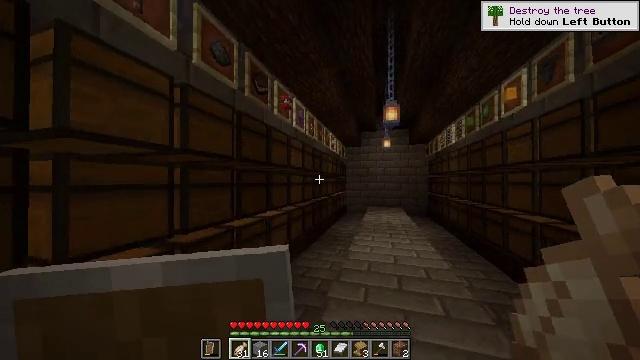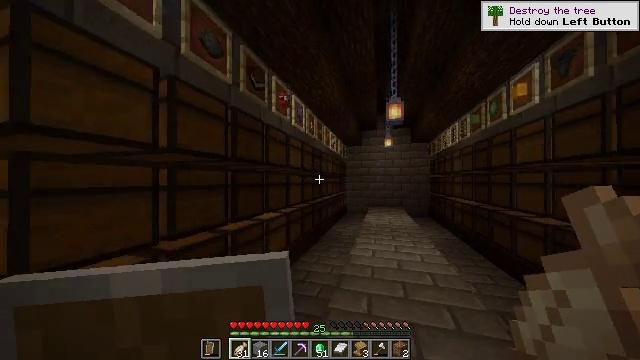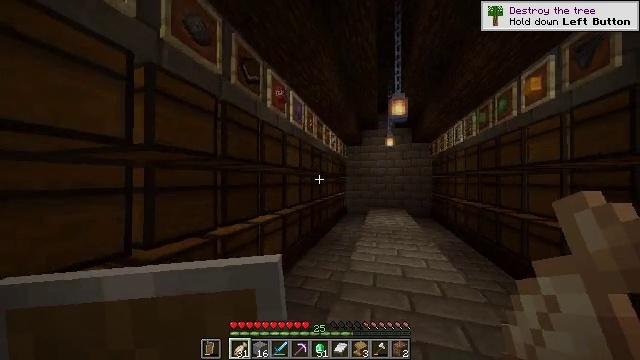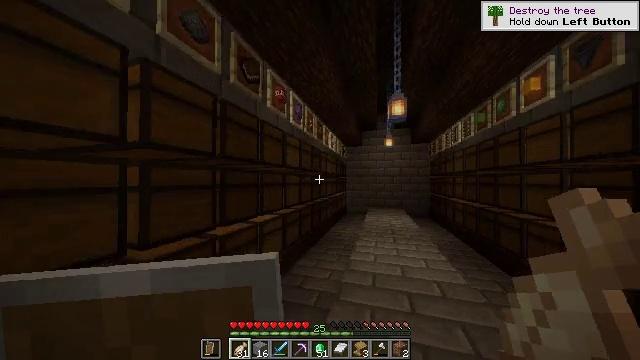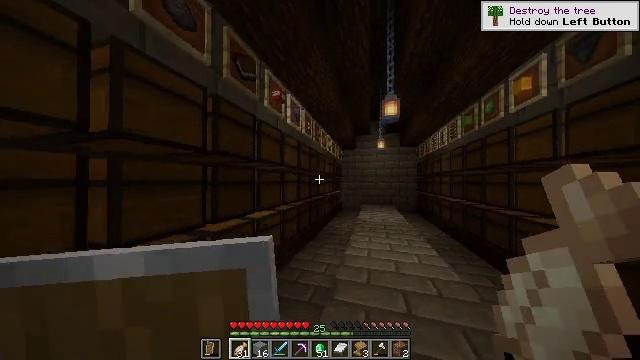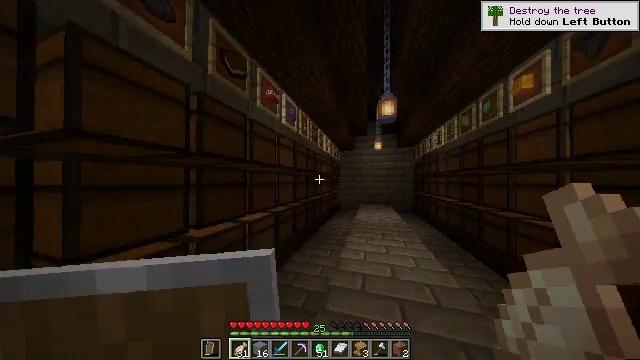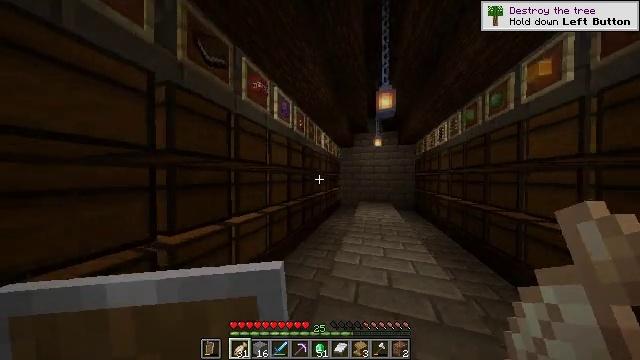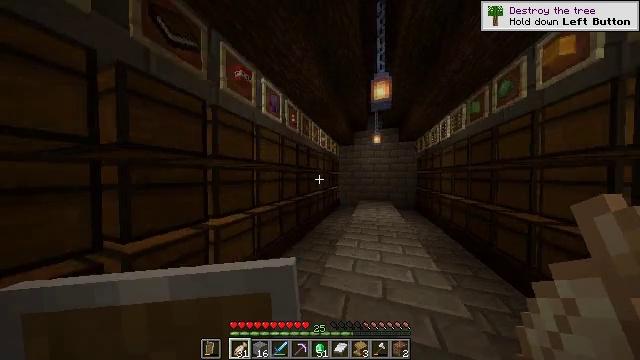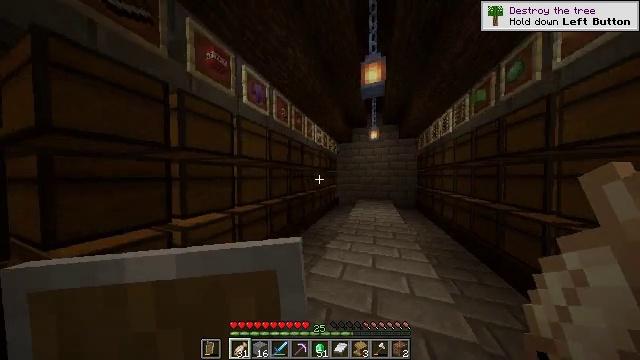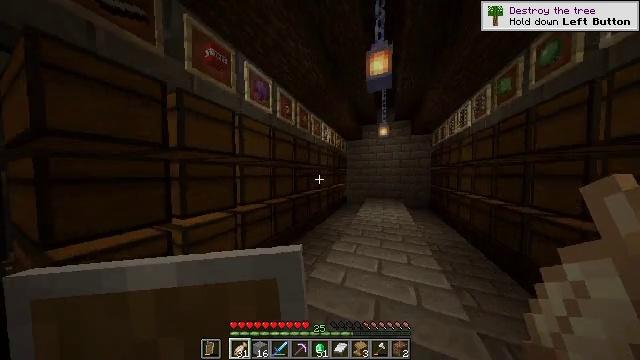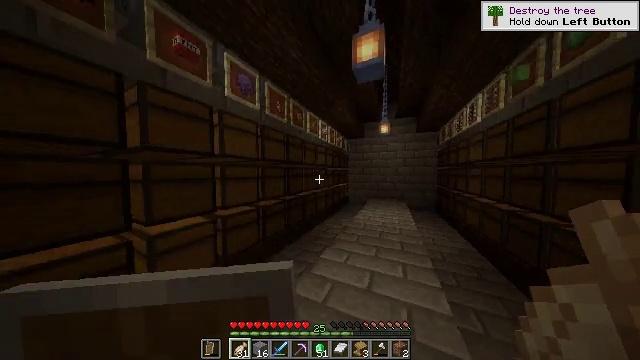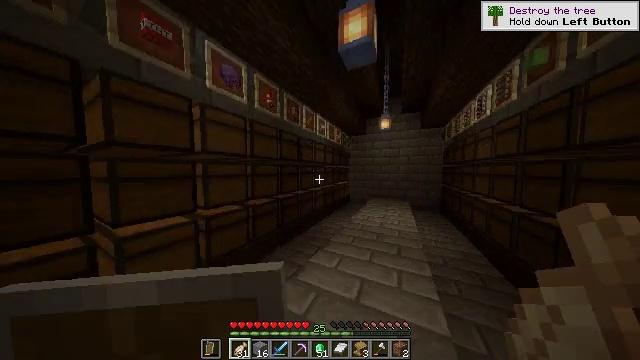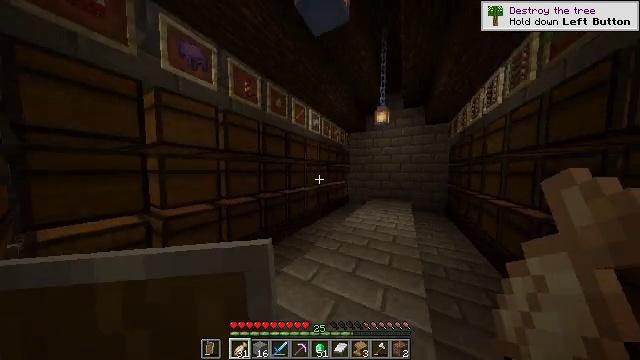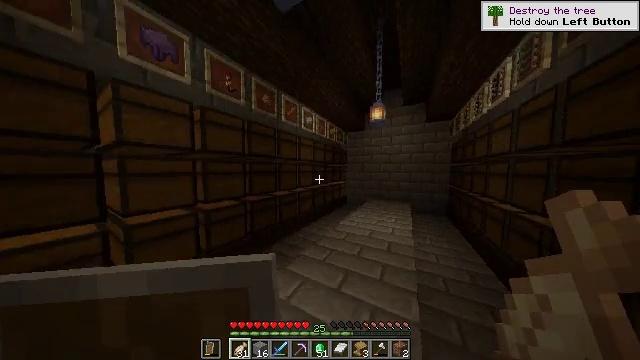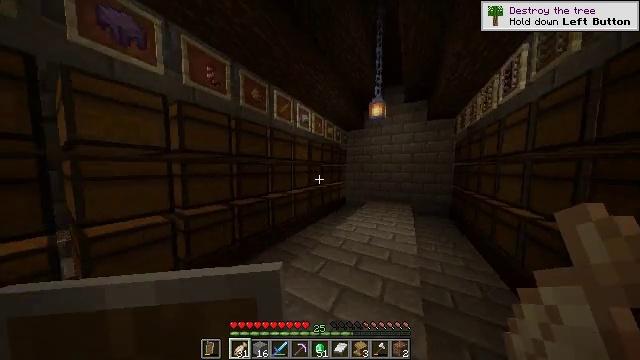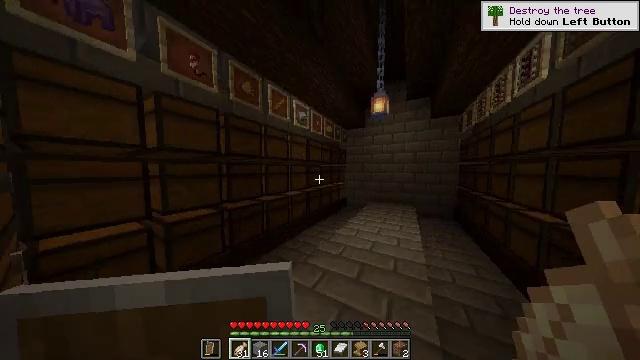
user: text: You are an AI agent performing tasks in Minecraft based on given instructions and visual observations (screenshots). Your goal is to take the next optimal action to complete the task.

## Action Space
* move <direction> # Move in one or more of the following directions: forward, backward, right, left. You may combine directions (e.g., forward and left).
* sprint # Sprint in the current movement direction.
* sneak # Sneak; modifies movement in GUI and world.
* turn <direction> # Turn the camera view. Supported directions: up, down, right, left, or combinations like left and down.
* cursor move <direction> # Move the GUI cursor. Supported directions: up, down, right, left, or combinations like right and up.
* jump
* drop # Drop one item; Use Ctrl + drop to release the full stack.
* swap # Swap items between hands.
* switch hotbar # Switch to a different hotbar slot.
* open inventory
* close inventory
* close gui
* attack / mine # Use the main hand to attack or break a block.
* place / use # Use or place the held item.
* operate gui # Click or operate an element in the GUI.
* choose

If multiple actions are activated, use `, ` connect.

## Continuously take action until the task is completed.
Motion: motion action
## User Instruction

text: Create a brewing stand in the crafting table.
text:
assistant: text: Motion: no_op
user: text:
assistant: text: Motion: move forward
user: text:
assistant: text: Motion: move forward
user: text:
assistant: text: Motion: move forward and move right
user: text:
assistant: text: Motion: move forward and move right
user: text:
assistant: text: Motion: move forward and move right, turn left
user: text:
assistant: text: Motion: move forward and move right
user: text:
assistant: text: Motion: move forward and move right
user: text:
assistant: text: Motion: move forward and move right, turn left
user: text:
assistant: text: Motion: move forward and move right, turn left
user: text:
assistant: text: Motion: move forward and move right, turn left
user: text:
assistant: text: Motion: move forward and move right, turn left
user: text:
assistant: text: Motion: move forward and move right
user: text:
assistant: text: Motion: move forward
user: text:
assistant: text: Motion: move forward
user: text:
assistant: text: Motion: move forward
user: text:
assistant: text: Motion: move forward
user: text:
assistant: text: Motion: move forward and move right
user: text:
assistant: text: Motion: move forward and move right, turn left
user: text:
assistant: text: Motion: move forward and move right
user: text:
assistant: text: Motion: move forward and move right, turn left
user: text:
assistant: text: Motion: move forward and move right, turn left
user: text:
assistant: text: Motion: move forward and move right, turn left
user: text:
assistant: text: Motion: move forward and move right, turn left
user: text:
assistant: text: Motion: move forward and move right, turn left
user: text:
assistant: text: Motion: move forward, turn left and up
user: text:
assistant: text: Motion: turn left and up
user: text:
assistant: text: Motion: turn left and up
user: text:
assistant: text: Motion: no_op
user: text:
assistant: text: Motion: no_op